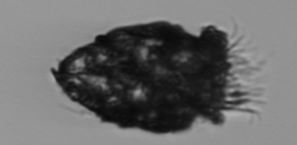
Label: Stenosemella_pacifica